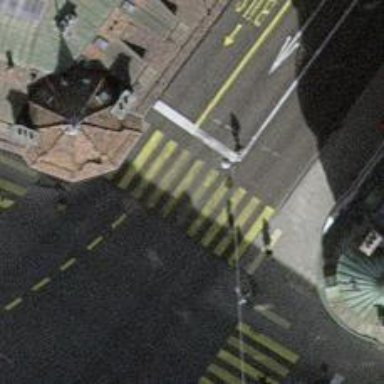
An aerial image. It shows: Crossing with traffic signals.